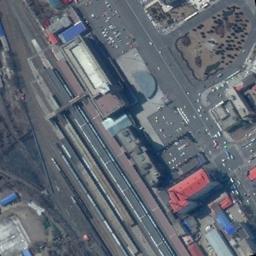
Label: railway_station